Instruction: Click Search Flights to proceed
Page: home
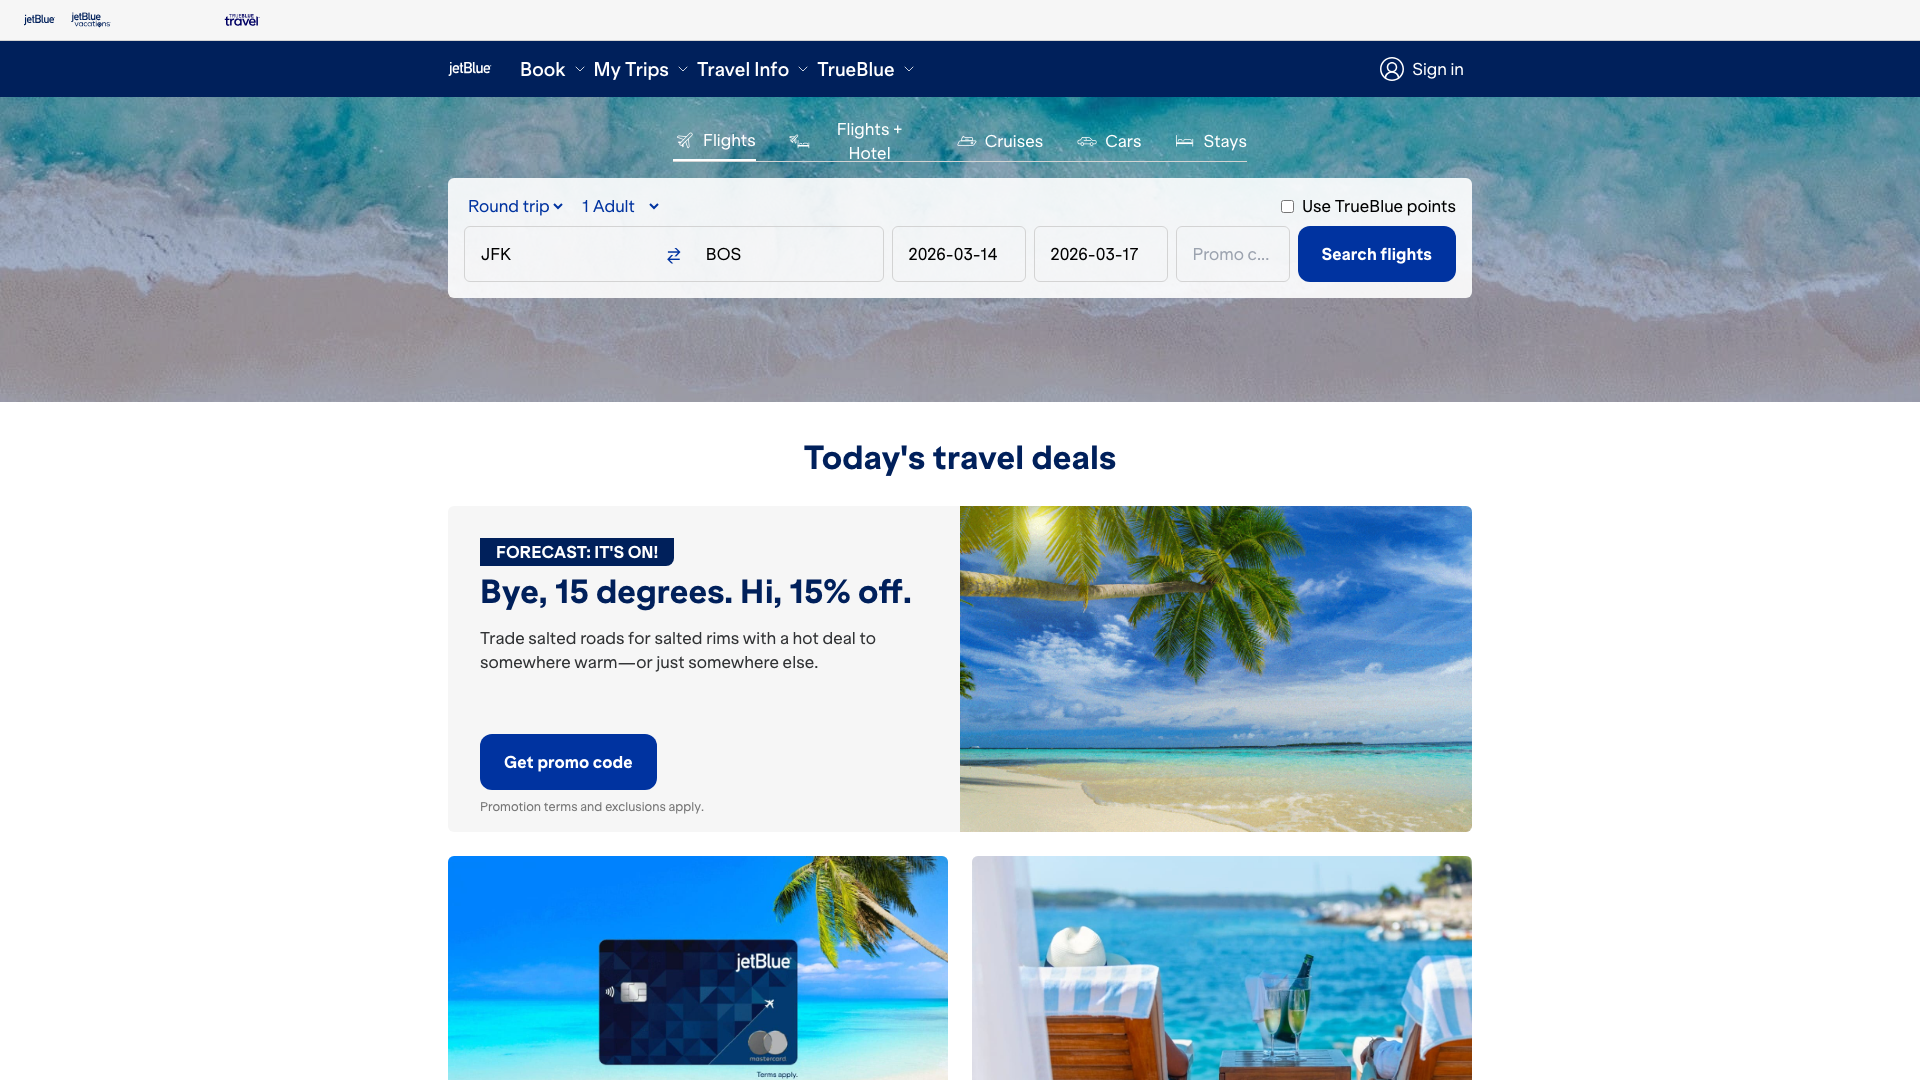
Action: click